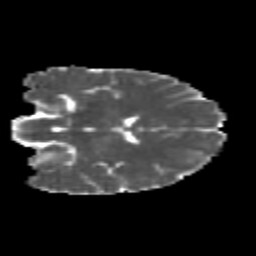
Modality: MD
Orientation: coronal
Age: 20
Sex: female
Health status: healthy
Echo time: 0.074 s